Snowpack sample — Buffalo Mountain, Silverthorne, Colorado, USA (1/25/25, 10:11 AM MST)
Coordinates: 39.6222, -106.1139
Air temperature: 22 °F
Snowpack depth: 110 cm
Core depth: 20 cm
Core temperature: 48.2 °F
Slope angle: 12°, slope face: 102°
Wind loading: high
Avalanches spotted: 0
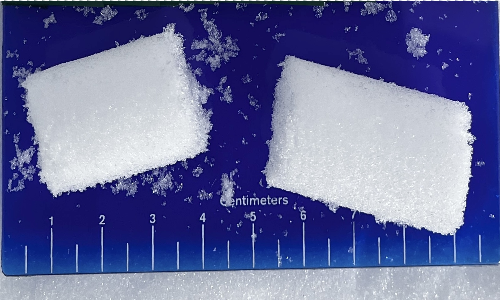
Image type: core
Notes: No avalanches nearby, collected on the outskirts of a fire break 15 meters from the treeline, on way to Buffalo and Red Mountain